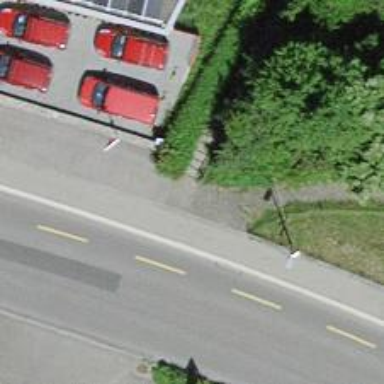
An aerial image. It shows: Paved steps on the road.